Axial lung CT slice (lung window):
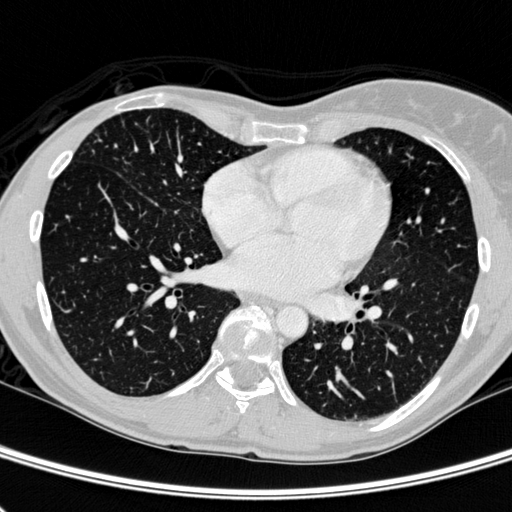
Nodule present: no